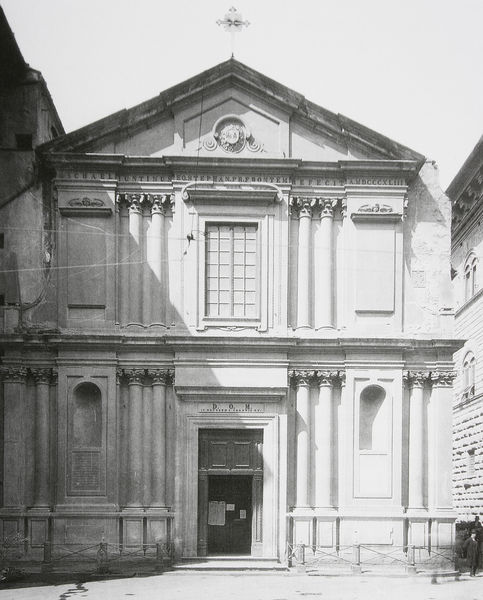
Titel: Fassade
Künstler: Bartolomeo Ammannati
Standort: Florenz
Institution: S. Giovannino
Schlagwörter: dunkel, flügel, gruppe, himmel, mann, schatten, weiß, dreieck, frauen, menschen, stadt, fenster, grau, hell, hintergrund, licht, männer, schwarz, säule, säulen, tür, dach, gebäude, haus, zaun, wand, architektur, band, barock, mensch, rahmen, sockel, stein, gitter, kirche, sonne, boden, renaissance, oval, reiter, rund, doppelsäule, schrift, ansicht, bogen, fassade, italien, mittag, leer, giebel, mauer, hof, platz, pilaster, spitz, symmetrie, inschrift, stuck, geländer, stufen, tor, foto, fotografie, photographie, bögen, eingang, erker, nische, innenhof, antike, medaillon, fensterrahmen, kreuz, sprossen, münchen, palast, palazzo, dom, symmetrisch, schwarz weiß, architrav, kapitelle, rom, kapitell, photo, fries, dreiecksgiebel, portal, sims, kirchenschiff, schnörkel, doppelsäulen, gesims, fenstergitter, mauern, ionisch, portikus, umlauf, florenz, kapelle, kassetten, volute, niesche, dorisch, schnecken, emblem, korinthisch, dreick, draht, basilika, gebälk, anschlag, tympanon, nischen, mittelrisalit, architekt, inschriften, satteldach, vorplatz, superposition, säulenordnung, thympanon, gesimse, säulenpaar, hallenkirche, ädikulum, halbsäulen, geäude, il gesu, wetterhahn, tafeln, indianer, eingefasst, gekuppelte säulen, ravenna, anschläge, verkröpft, verkröpfung, korinthisches kapitell, korinthische säulen, menshcen, gekoppelt, archutektur